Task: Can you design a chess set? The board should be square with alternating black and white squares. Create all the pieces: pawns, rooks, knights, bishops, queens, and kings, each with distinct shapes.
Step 3318:
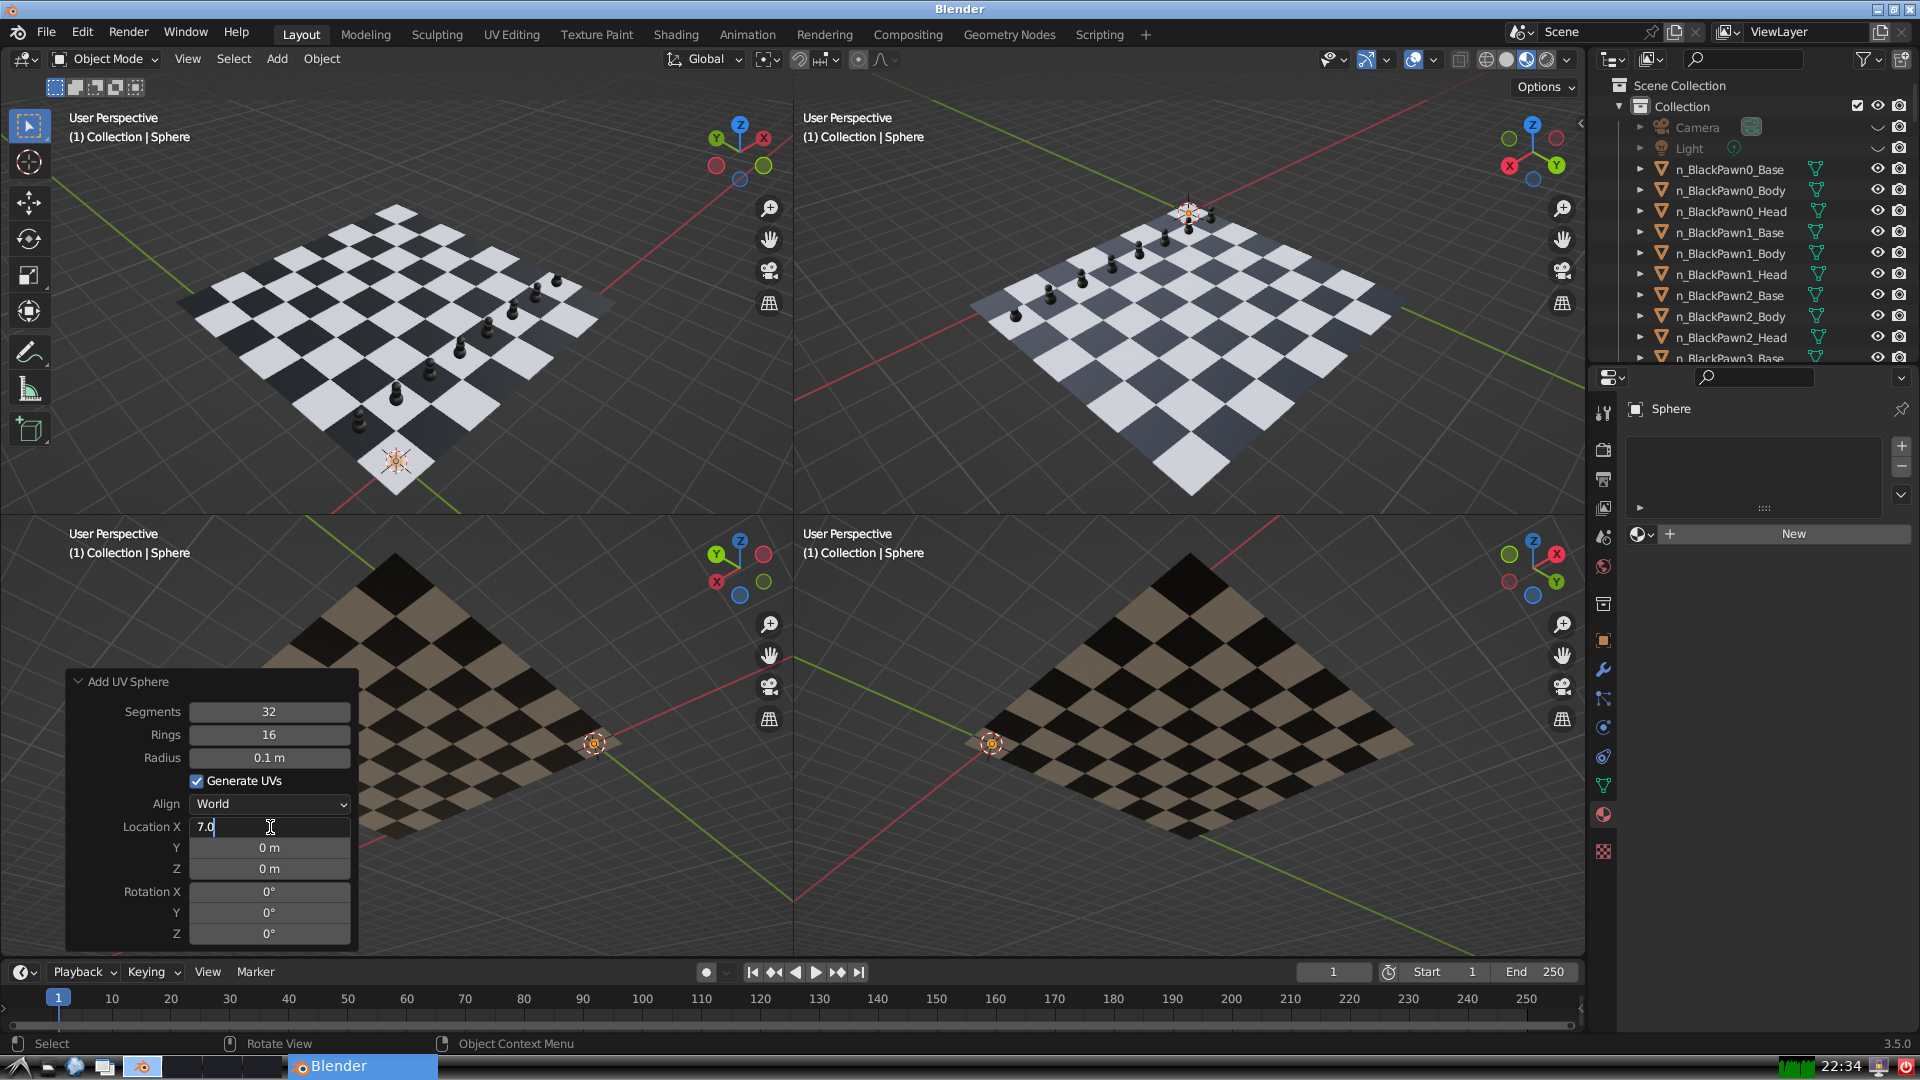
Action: {"key_press": ['Return']}